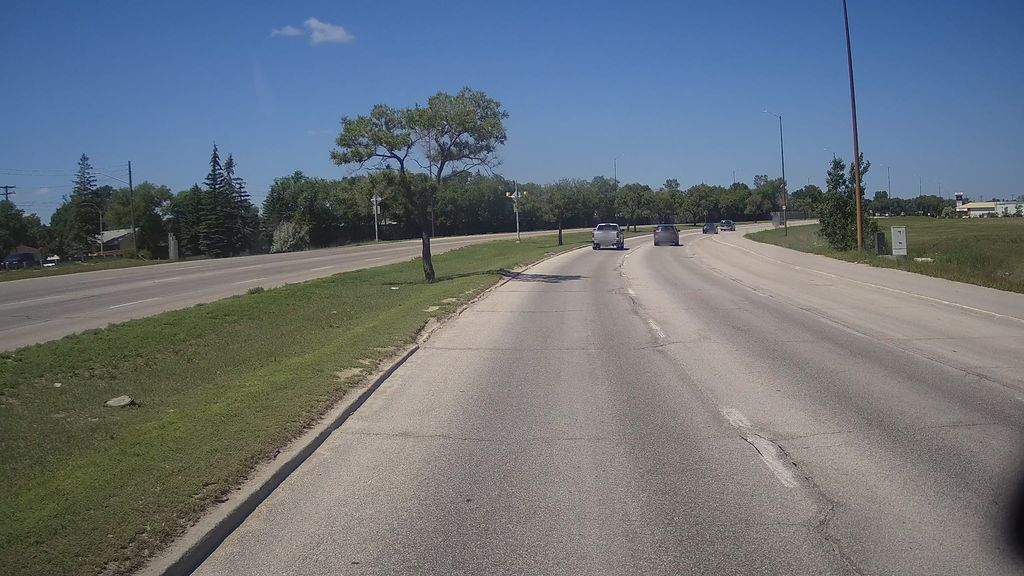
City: winnipeg